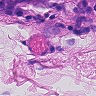
Metastatic tissue present: yes